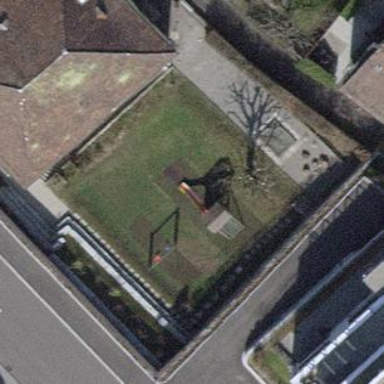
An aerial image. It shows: Kindergarten.